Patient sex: F
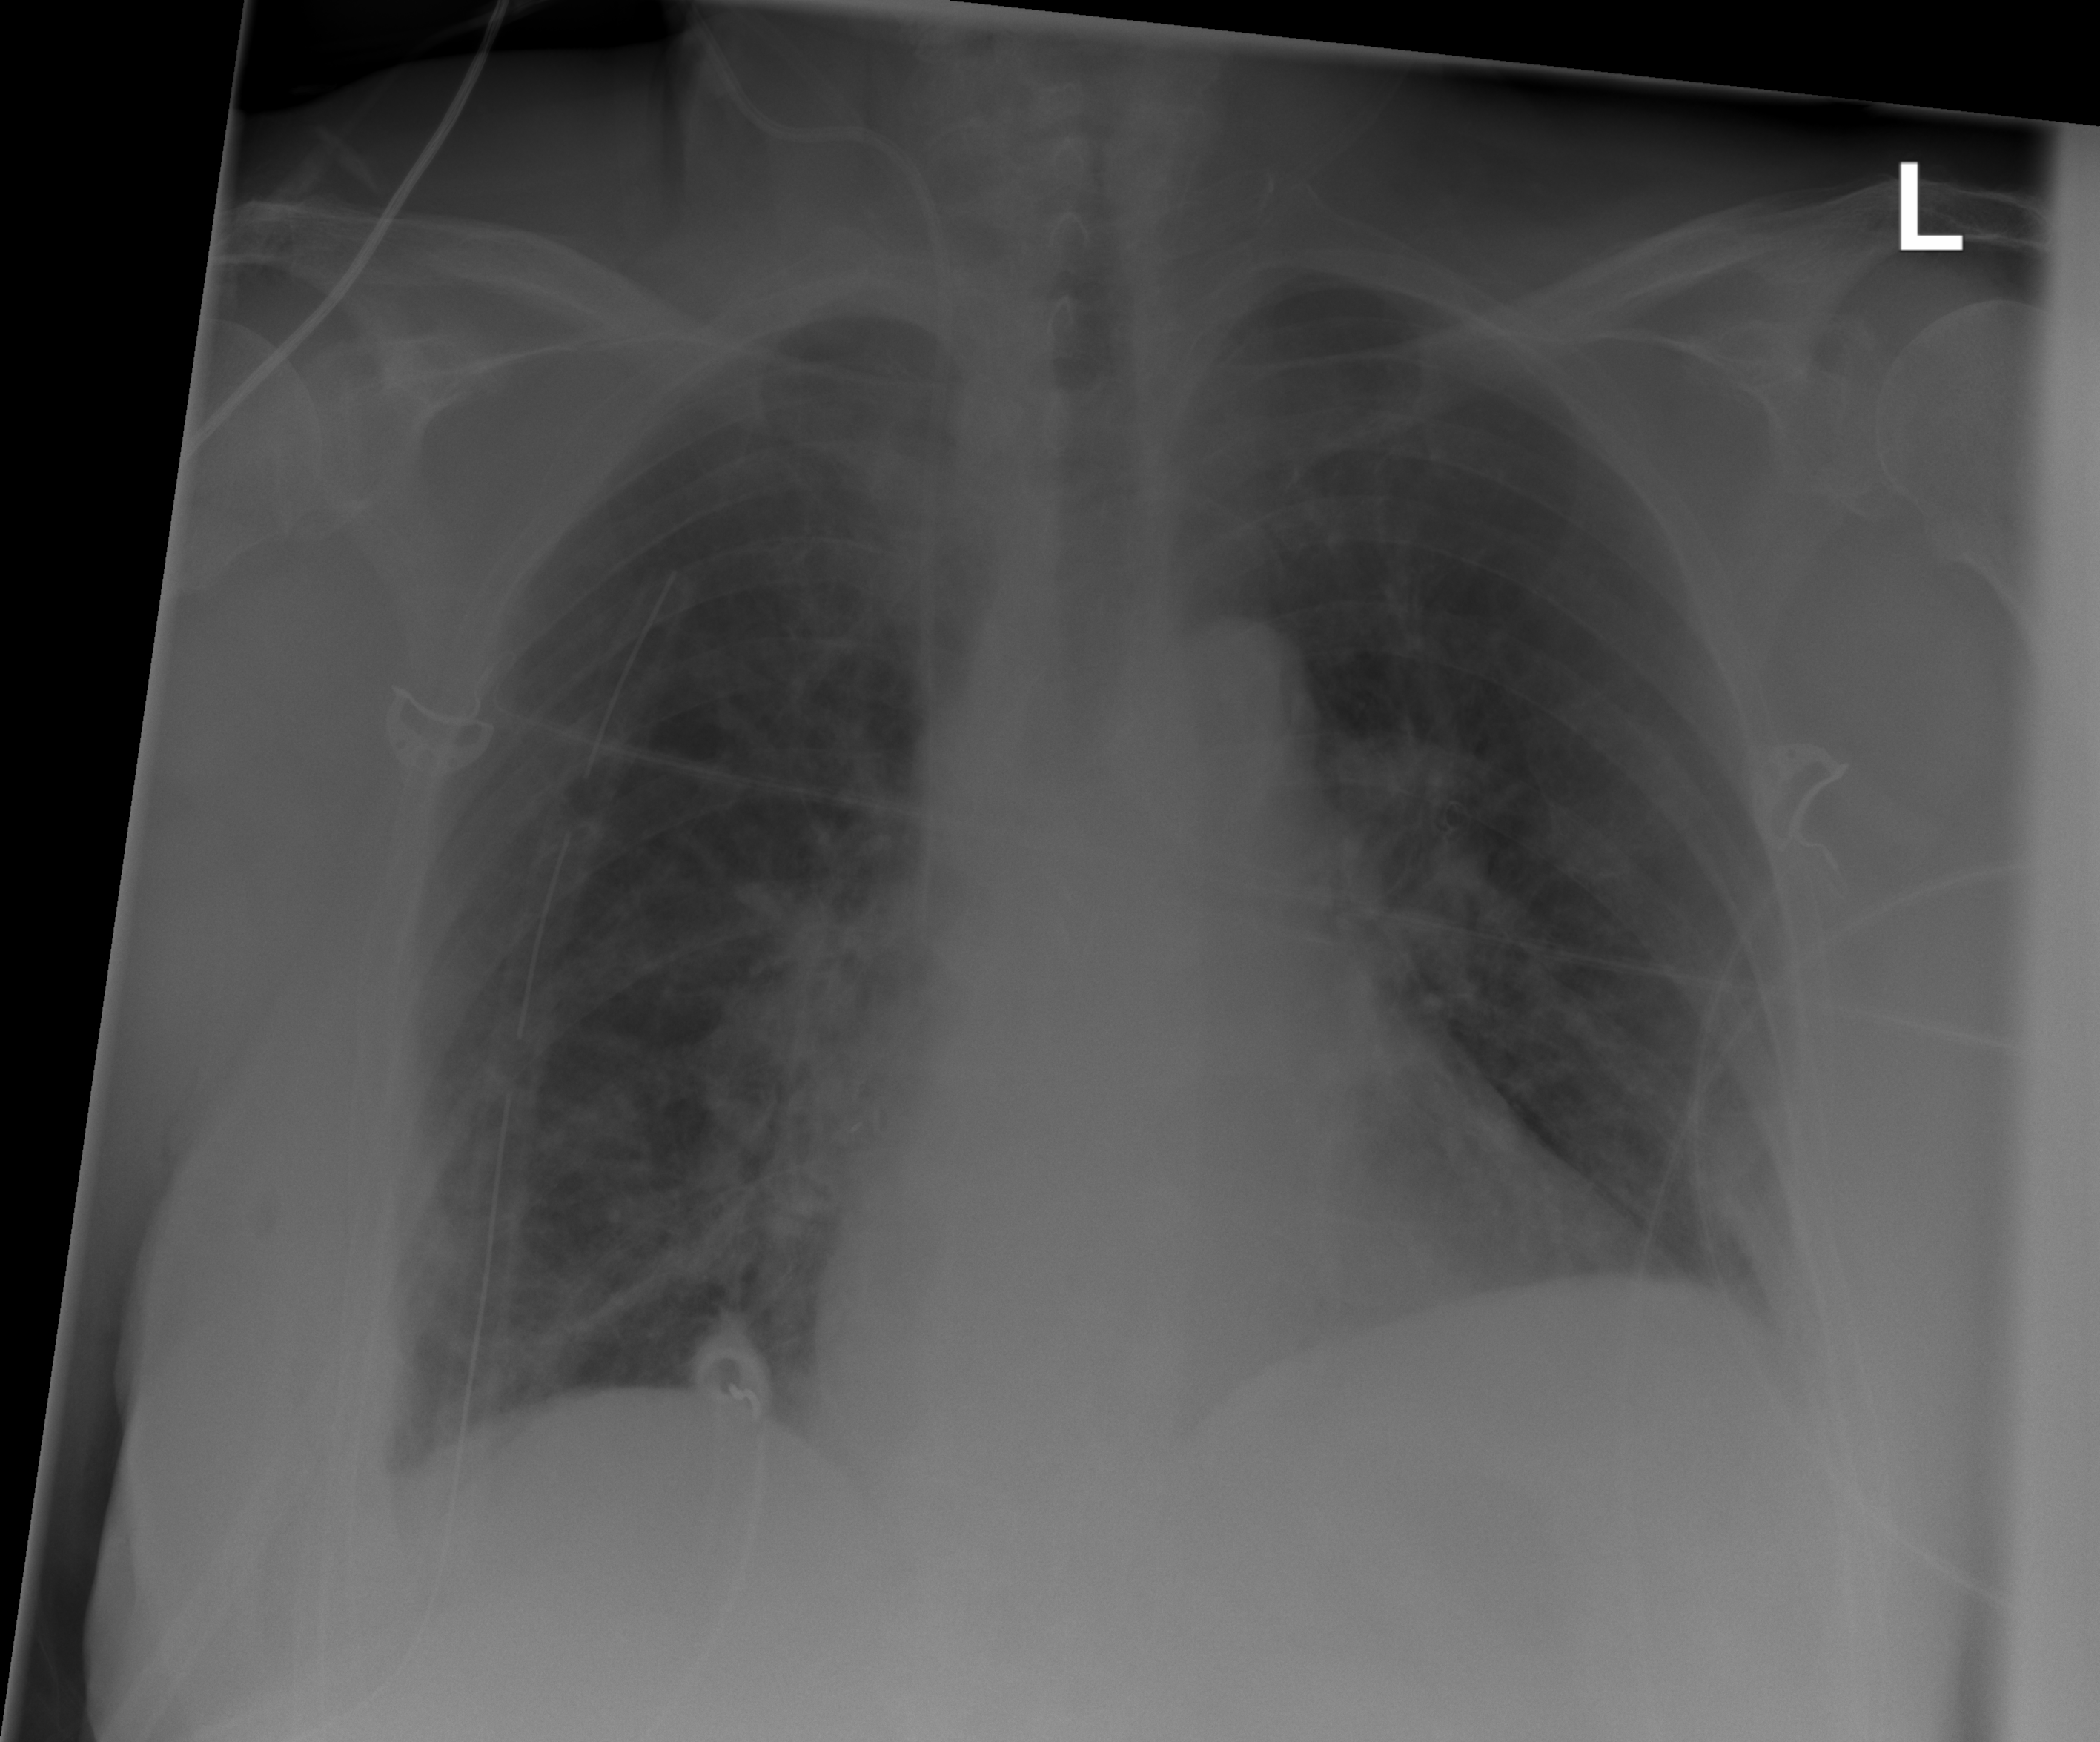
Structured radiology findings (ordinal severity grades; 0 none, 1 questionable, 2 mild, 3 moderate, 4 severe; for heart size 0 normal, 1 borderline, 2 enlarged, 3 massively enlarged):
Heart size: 2
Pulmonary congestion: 2
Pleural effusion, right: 0
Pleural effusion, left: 0
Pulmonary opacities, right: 2
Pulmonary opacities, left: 2
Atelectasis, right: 2
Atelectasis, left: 2